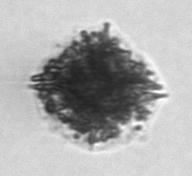
Label: Dictyocha